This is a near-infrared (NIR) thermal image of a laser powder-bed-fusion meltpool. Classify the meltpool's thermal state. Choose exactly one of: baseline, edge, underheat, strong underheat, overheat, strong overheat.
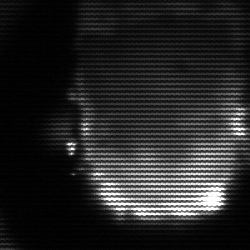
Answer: baseline